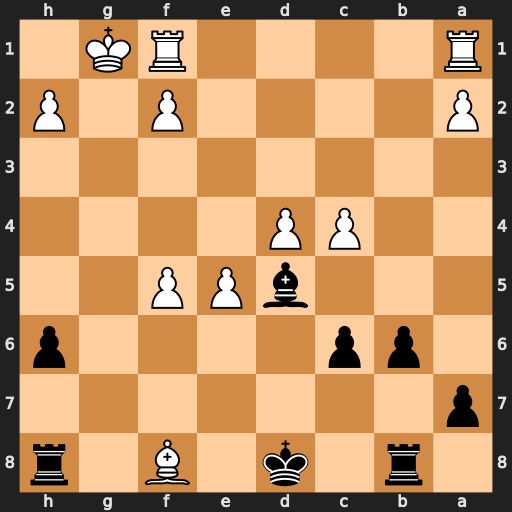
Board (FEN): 1r1k1B1r/p7/1pp4p/3bPP2/2PP4/8/P4P1P/R4RK1
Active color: b
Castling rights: -
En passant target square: -
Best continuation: Rg8+ Bg7 Rxg7#